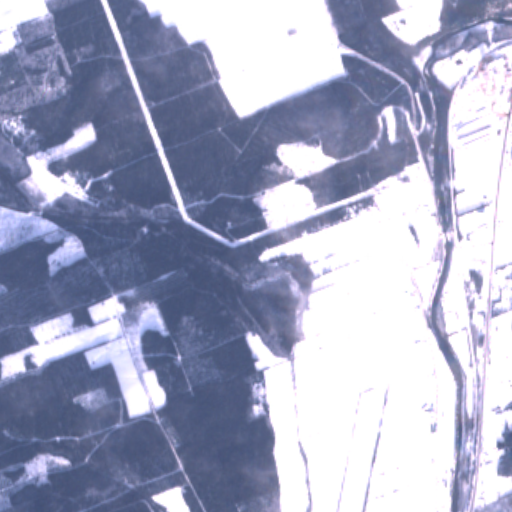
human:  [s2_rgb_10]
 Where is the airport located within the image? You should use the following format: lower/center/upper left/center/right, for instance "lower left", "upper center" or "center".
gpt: The airport is located in the lower right of the image.
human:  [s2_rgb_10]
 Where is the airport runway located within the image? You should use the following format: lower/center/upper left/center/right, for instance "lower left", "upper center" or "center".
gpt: The airport runway is located in the lower right of the image.
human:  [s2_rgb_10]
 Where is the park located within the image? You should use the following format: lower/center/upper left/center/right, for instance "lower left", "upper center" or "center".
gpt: The park is located in the center right of the image.
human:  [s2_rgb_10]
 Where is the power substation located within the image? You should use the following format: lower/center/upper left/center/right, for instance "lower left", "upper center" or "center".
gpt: The power substation is located in the upper right of the image.
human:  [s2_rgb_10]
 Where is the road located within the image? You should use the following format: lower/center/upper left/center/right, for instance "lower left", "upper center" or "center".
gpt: There is no road in the image.